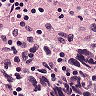
Metastatic tissue present: yes